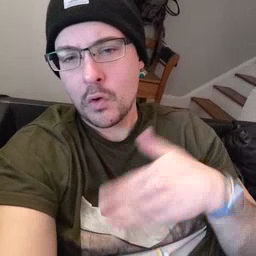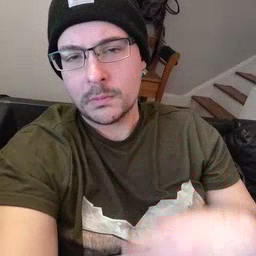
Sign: all